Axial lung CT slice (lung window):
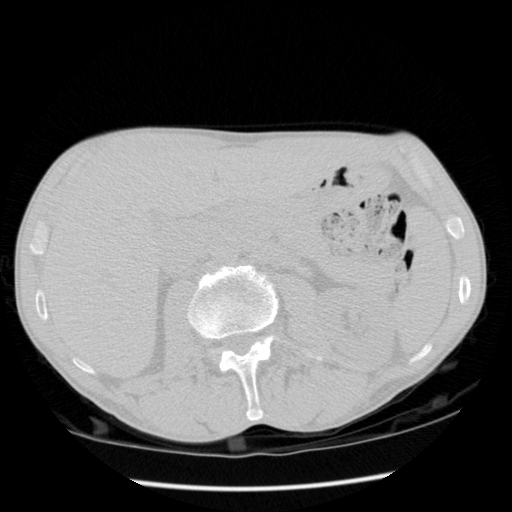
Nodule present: no